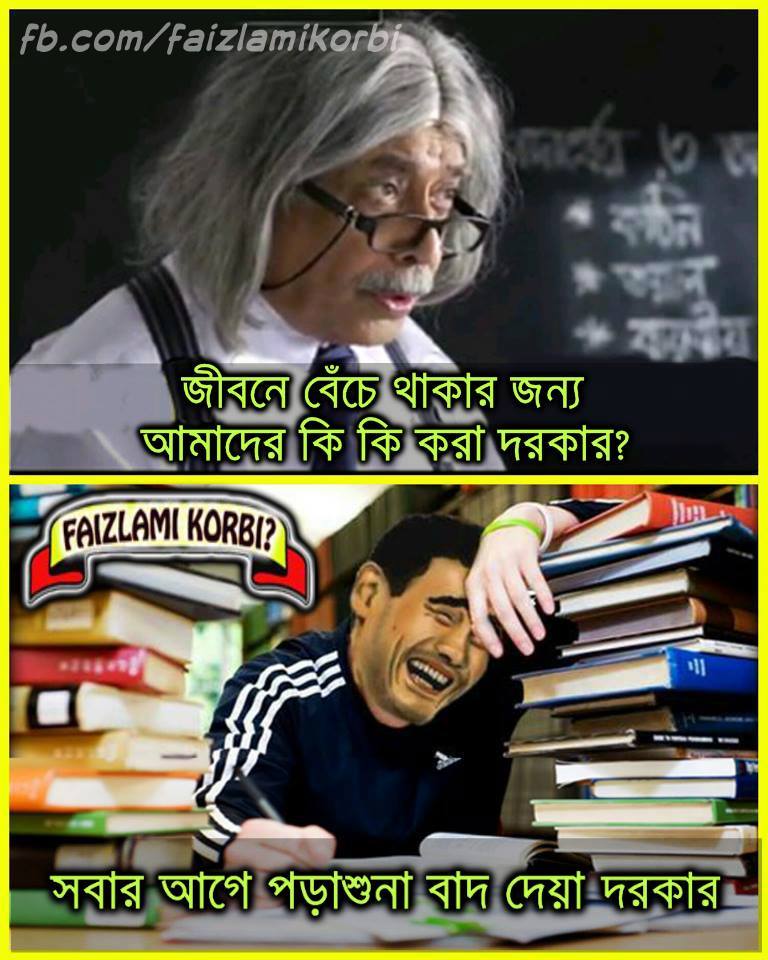
Caption: জীবনে বেঁচে থাকার জন্য আমাদের কি কি করা দরকার?সবার আগে পড়াশোনা বাদ দেয়া দরকার
Label: non-hate